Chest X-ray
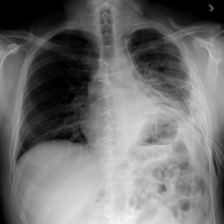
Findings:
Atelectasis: negative
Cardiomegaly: positive
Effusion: positive
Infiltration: positive
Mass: negative
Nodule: negative
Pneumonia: negative
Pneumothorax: negative
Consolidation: negative
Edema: negative
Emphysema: negative
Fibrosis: negative
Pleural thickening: negative
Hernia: negative